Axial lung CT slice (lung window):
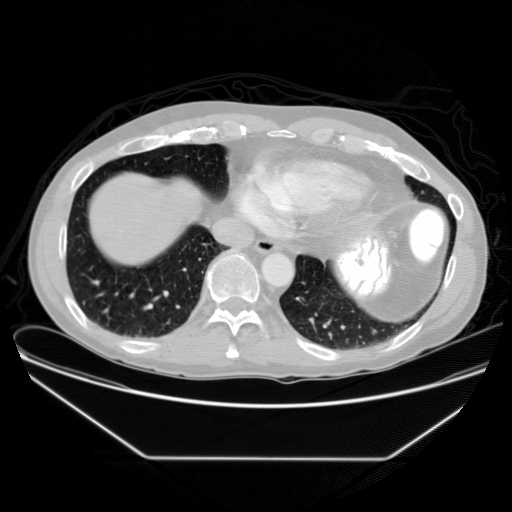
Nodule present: no